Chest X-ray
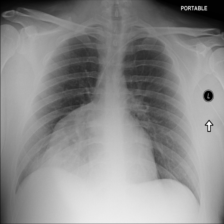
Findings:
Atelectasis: positive
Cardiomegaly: negative
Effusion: negative
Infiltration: positive
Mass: positive
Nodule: negative
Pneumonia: negative
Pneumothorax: negative
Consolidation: negative
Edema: negative
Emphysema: negative
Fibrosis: negative
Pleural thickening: negative
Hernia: negative